Question:
How to convert decimal value to US dollar in pandas?
For instance 8.301400 should be $8,30,1400
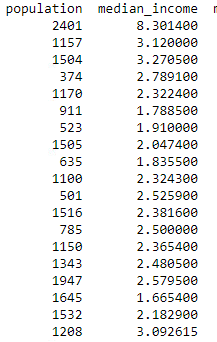
Answer: '''
df['column'] = df['column'].apply(lambda x: f"${x*100000:,.2f}")
'''
I think 100000 is the multiplier, but if it's another one just change it above.